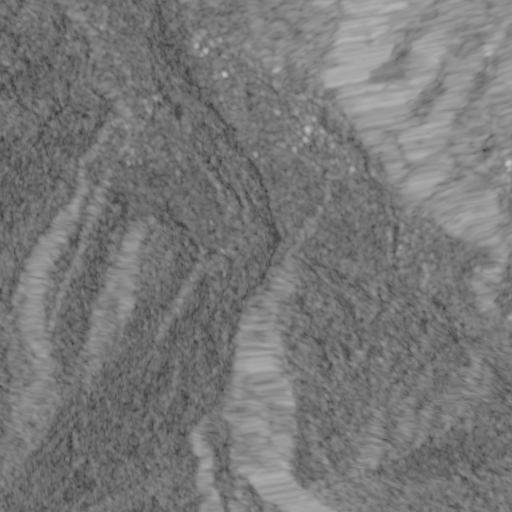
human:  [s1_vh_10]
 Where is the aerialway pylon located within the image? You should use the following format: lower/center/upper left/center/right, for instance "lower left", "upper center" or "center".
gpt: The aerialway pylon is located in the upper left of the image.
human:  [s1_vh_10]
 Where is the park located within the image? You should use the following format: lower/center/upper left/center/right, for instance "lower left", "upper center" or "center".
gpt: The park is located in the center right of the image.
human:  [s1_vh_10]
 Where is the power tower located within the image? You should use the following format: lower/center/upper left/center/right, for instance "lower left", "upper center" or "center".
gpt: The power tower is located in the upper right of the image.
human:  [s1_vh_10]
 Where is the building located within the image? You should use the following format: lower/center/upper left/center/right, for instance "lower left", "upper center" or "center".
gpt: There is no building in the image.

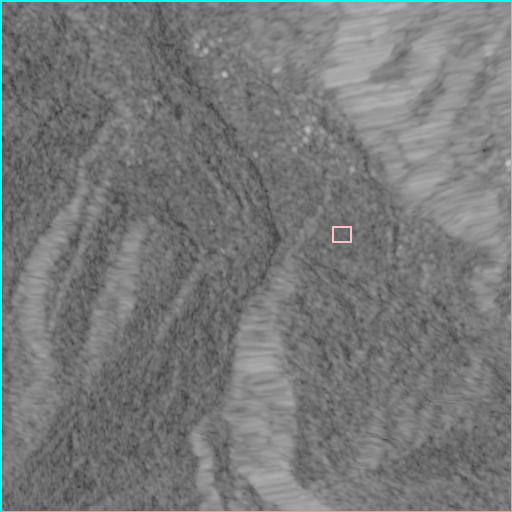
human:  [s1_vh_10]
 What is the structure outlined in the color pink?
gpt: The structure outlined in pink is a park.
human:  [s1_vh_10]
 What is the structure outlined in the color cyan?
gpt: The structure outlined in cyan is a ski resort.
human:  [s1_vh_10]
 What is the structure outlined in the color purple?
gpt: There is no purple outline.